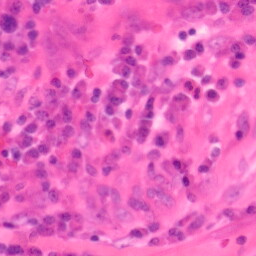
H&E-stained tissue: Colon